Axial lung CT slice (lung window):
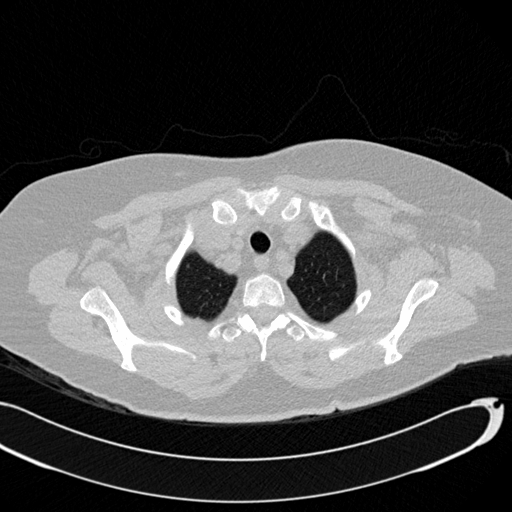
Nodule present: no